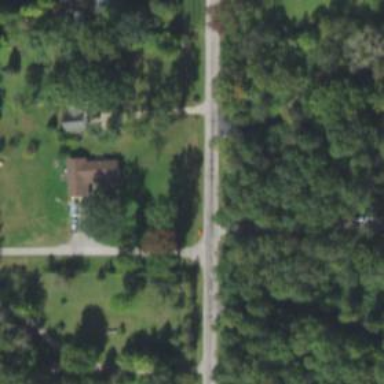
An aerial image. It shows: Unclassified road.